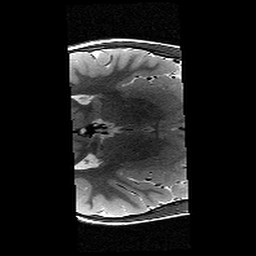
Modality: T2w
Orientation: axial
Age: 9
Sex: female
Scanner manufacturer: siemens
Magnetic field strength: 3 T
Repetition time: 9.23 s
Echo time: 0.067 s